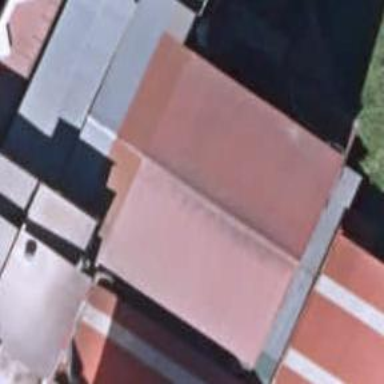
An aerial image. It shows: Industrial building.